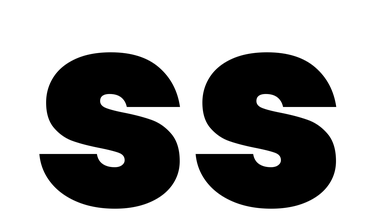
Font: Poppins-Black